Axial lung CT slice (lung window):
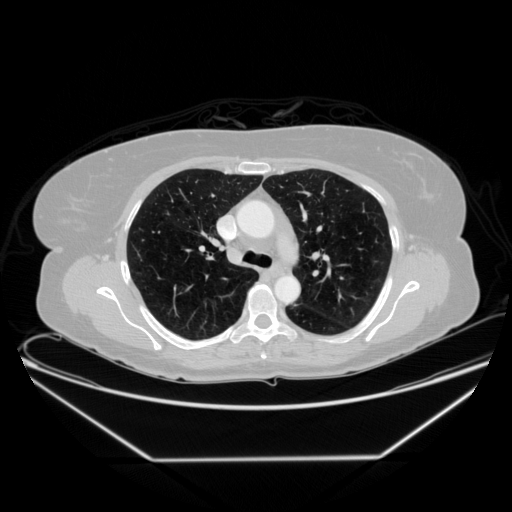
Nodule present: no